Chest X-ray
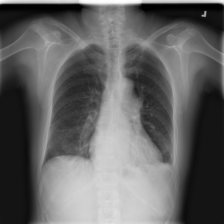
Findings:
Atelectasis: negative
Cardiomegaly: negative
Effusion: negative
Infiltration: positive
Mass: negative
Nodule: negative
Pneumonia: negative
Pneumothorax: negative
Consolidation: negative
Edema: negative
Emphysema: negative
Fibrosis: negative
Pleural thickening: negative
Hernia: negative